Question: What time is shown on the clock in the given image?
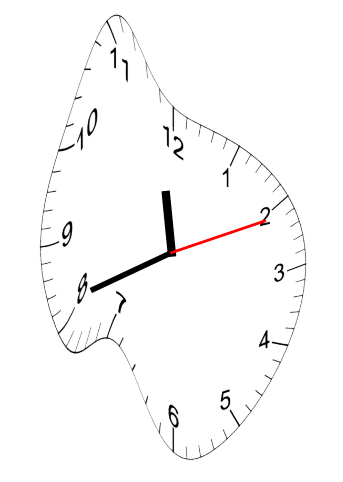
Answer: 11:41:11